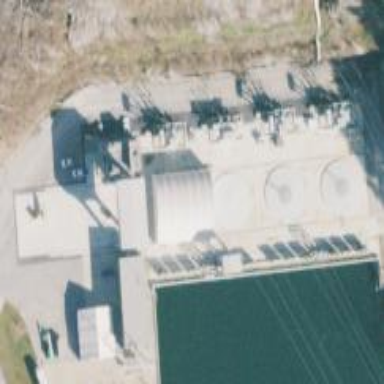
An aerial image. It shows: Hydro power generator operating with water-pumped-storage method.